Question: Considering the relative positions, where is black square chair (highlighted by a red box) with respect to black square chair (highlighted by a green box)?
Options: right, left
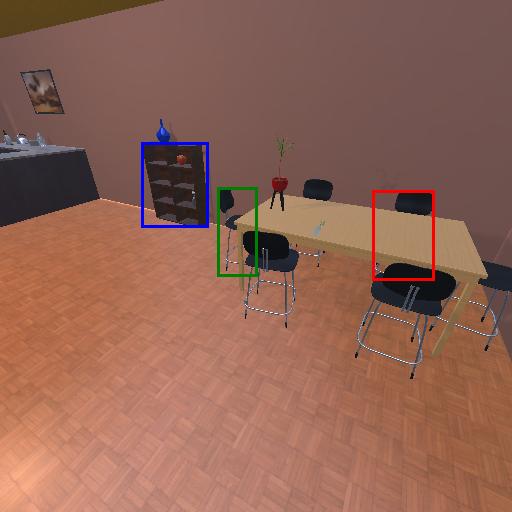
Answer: right